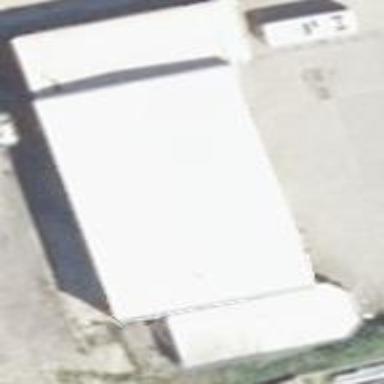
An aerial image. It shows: Building that houses car repair shop.